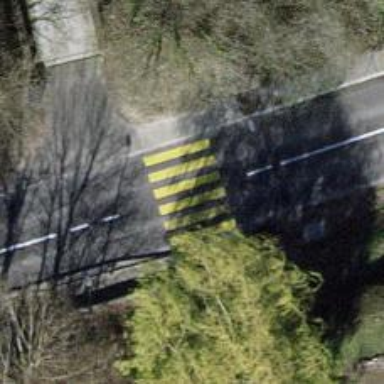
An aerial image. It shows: Asphalt footway with uncontrolled zebra crossing.